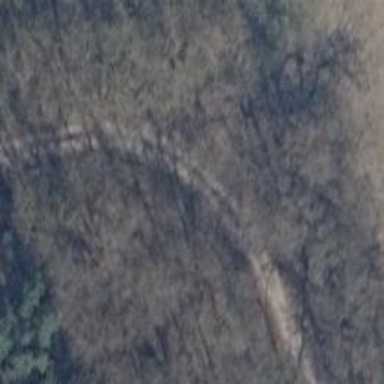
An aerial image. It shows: Sandy track road with grade3 tracktype.